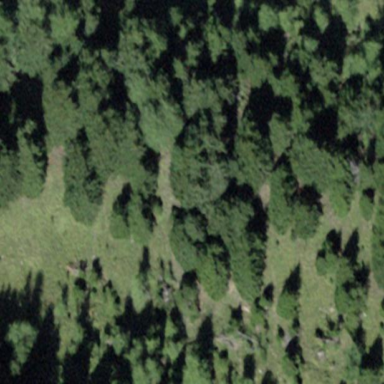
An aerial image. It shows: Forest area.